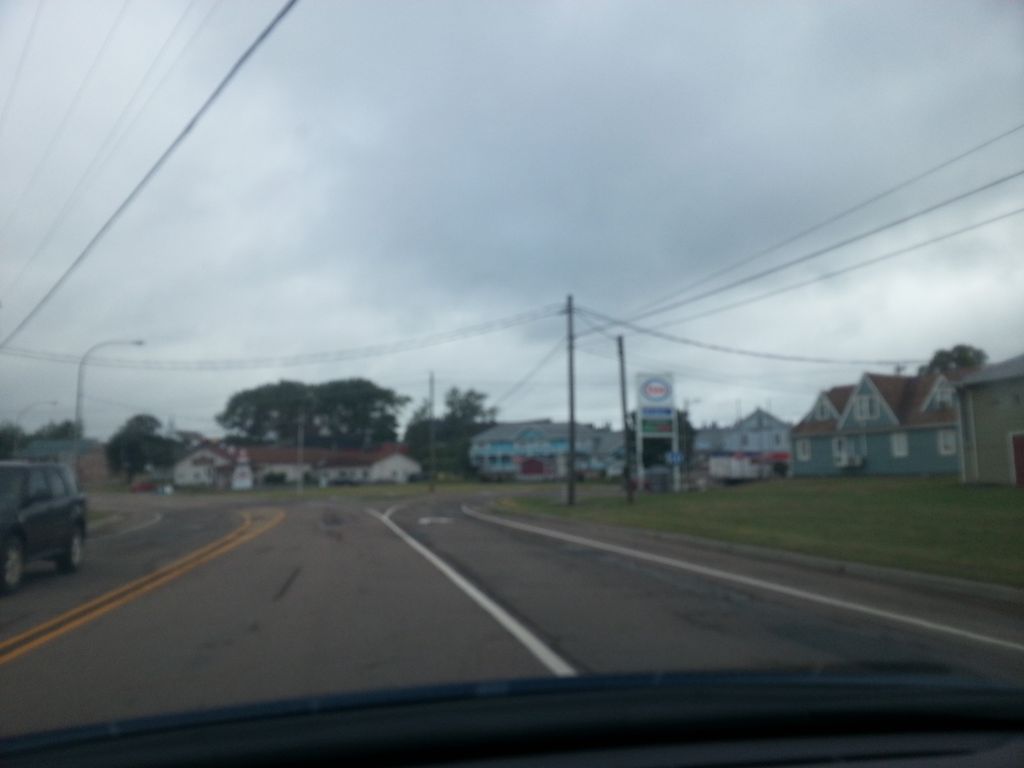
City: charlottetown